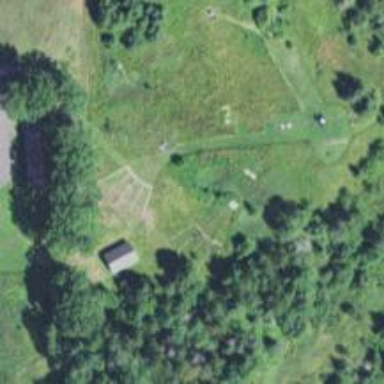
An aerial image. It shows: Shooting range for the sport of shooting.